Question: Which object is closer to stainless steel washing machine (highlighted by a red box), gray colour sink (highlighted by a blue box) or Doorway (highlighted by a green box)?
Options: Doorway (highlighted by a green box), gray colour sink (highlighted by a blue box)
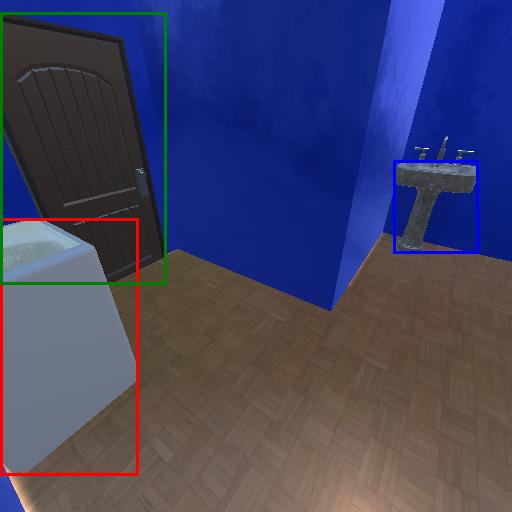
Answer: Doorway (highlighted by a green box)